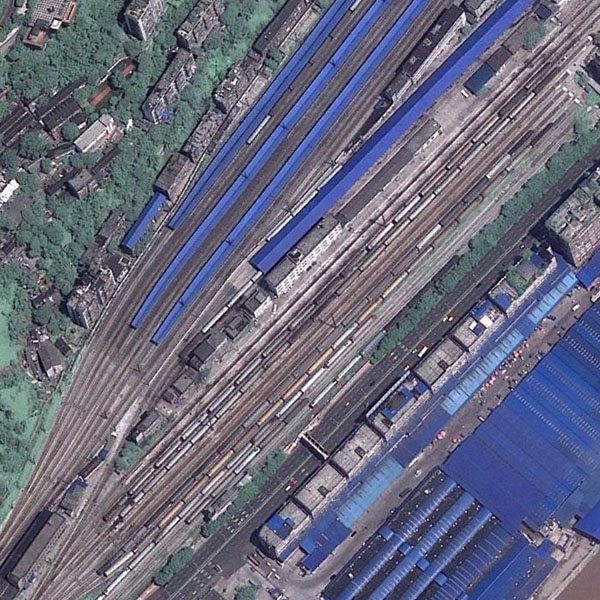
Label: railwayStation